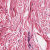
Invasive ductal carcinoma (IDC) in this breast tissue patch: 0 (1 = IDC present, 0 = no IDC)